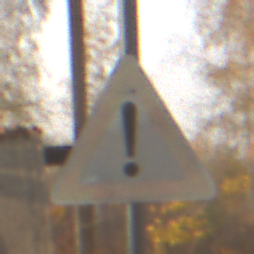
Verkehrszeichen: Gefahrenstelle
Umgebung: Roofed, Suburban
Tageszeit: SunriseSunset
Wetter: Clear
Licht: Natural
Jahreszeit: NotSpecified
Kontrast: MediumContrast